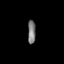
Tissue: prostate
Cell type: T cells
Senescence score: 0.3415
Nuclear area (px): 185
Mean DAPI intensity: 120.427